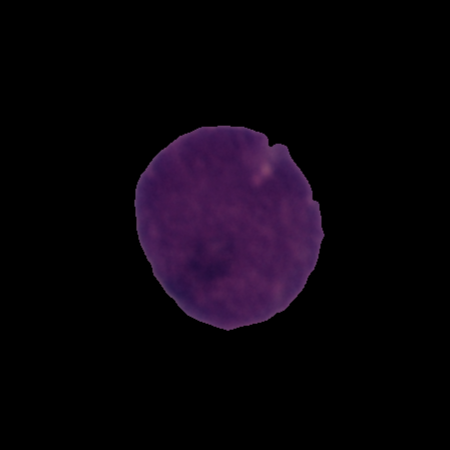
Label: cancer